二年级 · 度量几何学
先按时间画出时针, 再写出时针和分针组成的是什么角。
$5: 00$
( ) 角
$10: 00$
$3: 00$

( ) 角

( ) 角
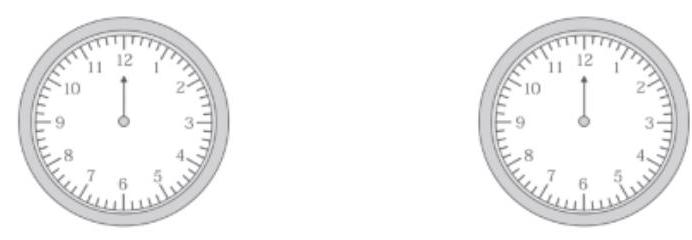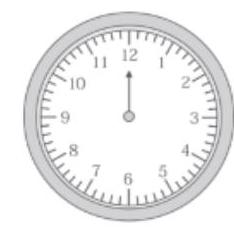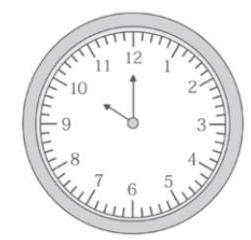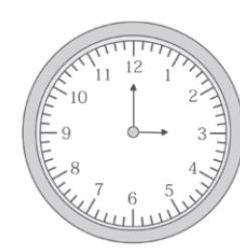
答案: $$
\text { 10:00 }
$$

$3: 00$

钝角

锐角

直角